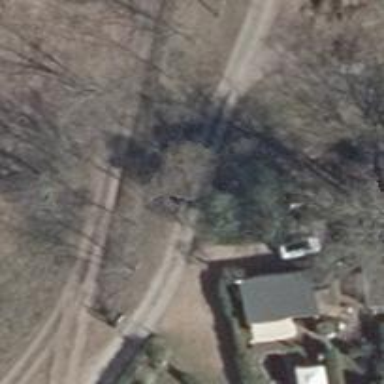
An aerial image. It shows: Dirt driveway.